Question: When we select the entire data range, we get a plot with a slight margin inside the plot region so that the plot doesn't touch the bounding box. However when we subset a plot, the margin is gone. Is there a way to add this margin? In the lower figure, I would like the line to go all the way to 5, but no further. I went through the '?par' list and can't come up with something usable.
'''
plot(1:10, 1:10, type = "l")
plot(1:10, 1:10, type = "l", xlim = c(1, 5))
'''

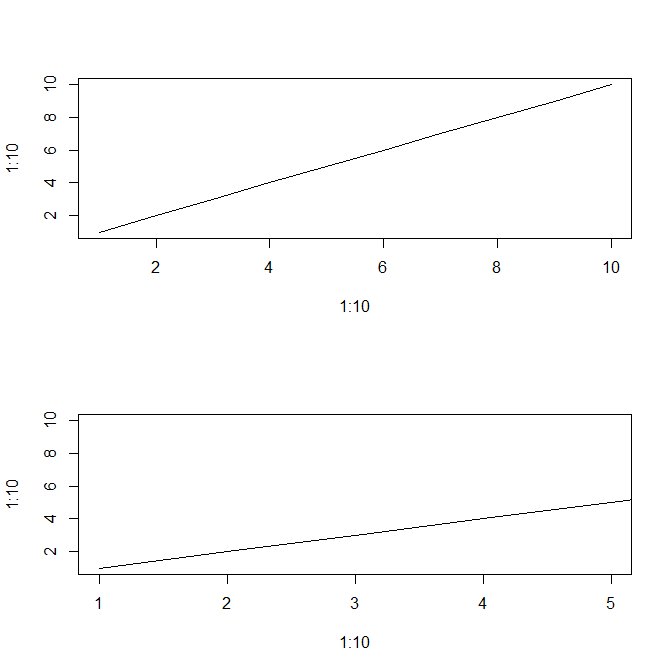
Answer: This seems to be a very roundabout way to do it, but here is one possibility with the example you've provided:
'''
plot(1:10, 1:10, type = "n", xlim = c(1, 5))
usr = par("usr")
clip(usr[1], 5, usr[3], usr[4])
lines(1:10, 1:10, type = "l", xlim = c(1, 5))
'''